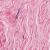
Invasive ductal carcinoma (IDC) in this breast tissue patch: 0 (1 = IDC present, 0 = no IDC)